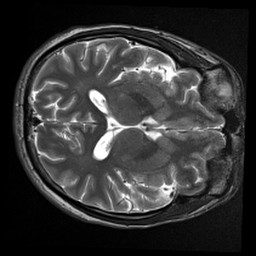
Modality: inplaneT2
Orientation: axial
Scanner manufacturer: siemens
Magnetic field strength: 3 T
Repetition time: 6 s
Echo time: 0.057 s